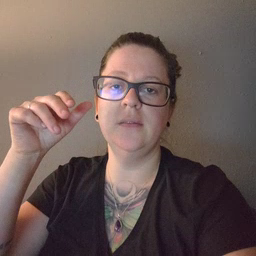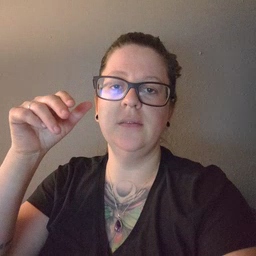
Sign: horse